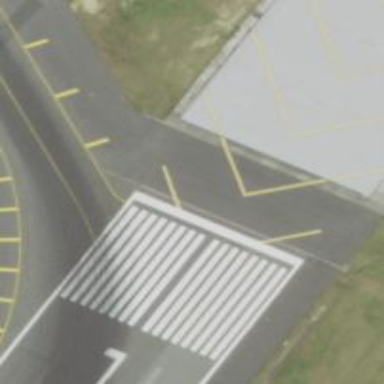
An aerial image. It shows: Asphalt runway at the airport.